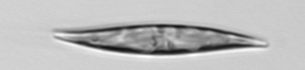
Label: Pleurosigma